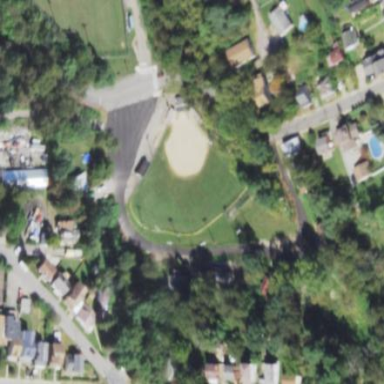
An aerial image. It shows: Baseball pitch for leisure land activities.